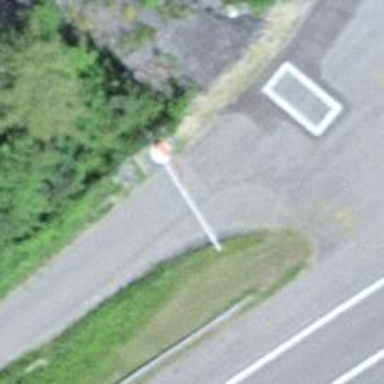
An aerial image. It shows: Lift gate barrier.